Question: This is the error I get.Even though the application starts with the index.jsp page but its unable to move to the login.jsp page.<URL>
This is the project structure.<URL>
This is the Dispatcher Servlet.[
This is web.xml file.<URL>
This is the index.jsp file with attribute action of form element = "/KashmirConnect/signUp" which takes it to @RequestMapping("/signUp")<URL>
This is the controller class with one method<URL>
'''
<?xml version="1.0" encoding="UTF-8"?>
<project xmlns="http://maven.apache.org/POM/4.0.0"
xmlns:xsi="http://www.w3.org/2001/XMLSchema-instance"
xsi:schemaLocation="http://maven.apache.org/POM/4.0.0
http://maven.apache.org/xsd/maven-4.0.0.xsd">
<modelVersion>4.0.0</modelVersion>
<groupId>com.KashmirConnect</groupId>
<artifactId>KashmirConnect</artifactId>
<version>1.0-SNAPSHOT</version>
<packaging>war</packaging>
<name>KashmirConnect</name>
<properties>
<endorsed.dir>${project.build.directory}/endorsed</endorsed.dir>
<project.build.sourceEncoding>UTF-8</project.build.sourceEncoding>
</properties>
<dependencies>
<dependency>
<groupId>javax</groupId>
<artifactId>javaee-web-api</artifactId>
<version>7.0</version>
<scope>provided</scope>
</dependency>
<dependency>
<groupId>org.springframework</groupId>
<artifactId>spring-webmvc</artifactId>
<version>4.3.18.RELEASE</version>
</dependency>
<dependency>
<groupId>org.springframework</groupId>
<artifactId>spring-web</artifactId>
<version>5.0.0.RELEASE</version>
</dependency>
<dependency>
<groupId>org.springframework.security</groupId>
<artifactId>spring-security-web</artifactId>
<version>5.0.0.RELEASE</version>
</dependency>
<dependency>
<groupId>org.springframework.security</groupId>
<artifactId>spring-security-core</artifactId>
<version>5.0.0.RELEASE</version>
</dependency>
<dependency>
<groupId>org.springframework.security</groupId>
<artifactId>spring-security-config</artifactId>
<version>5.0.0.RELEASE</version>
</dependency>
<dependency>
<groupId>org.webjars</groupId>
<artifactId>bootstrap</artifactId>
<version>3.3.6</version>
</dependency>
<dependency>
<groupId>org.webjars</groupId>
<artifactId>jquery</artifactId>
<version>3.2.0</version>
</dependency>
<dependency>
<groupId>javax.mail</groupId>
<artifactId>javax.mail-api</artifactId>
<version>1.5.1</version>
</dependency>
<dependency>
<groupId>org.springframework</groupId>
<artifactId>spring-context-support</artifactId>
<version>5.0.0.RELEASE</version>
</dependency>
<dependency>
<groupId>org.hibernate</groupId>
<artifactId>hibernate-validator</artifactId>
<version>5.4.1.Final</version>
</dependency>
<dependency>
<groupId>javax.validation</groupId>
<artifactId>validation-api</artifactId>
<version>2.0.1.Final</version>
</dependency>
<dependency>
<groupId>jstl</groupId>
<artifactId>jstl</artifactId>
<version>1.2</version>
</dependency>
<dependency>
<groupId>org.springframework</groupId>
<artifactId>spring-jdbc</artifactId>
<version>5.0.0.RELEASE</version>
</dependency>
<dependency>
<groupId>mysql</groupId>
<artifactId>mysql-connector-java</artifactId>
<version>5.1.6</version>
</dependency>
</dependencies>
<build>
<plugins>
<plugin>
<groupId>org.apache.maven.plugins</groupId>
<artifactId>maven-compiler-plugin</artifactId>
<version>3.1</version>
<configuration>
<source>1.7</source>
<target>1.7</target>
<compilerArguments>
<endorseddirs>${endorsed.dir}</endorseddirs>
</compilerArguments>
</configuration>
</plugin>
<plugin>
<groupId>org.apache.maven.plugins</groupId>
<artifactId>maven-war-plugin</artifactId>
<version>2.3</version>
<configuration>
<failOnMissingWebXml>false</failOnMissingWebXml>
</configuration>
</plugin>
<plugin>
<groupId>org.apache.maven.plugins</groupId>
<artifactId>maven-dependency-plugin</artifactId>
<version>2.6</version>
<executions>
<execution>
<phase>validate</phase>
<goals>
<goal>copy</goal>
</goals>
<configuration>
<outputDirectory>${endorsed.dir}</outputDirectory>
<silent>true</silent>
<artifactItems>
<artifactItem>
<groupId>javax</groupId>
<artifactId>javaee-endorsed-api</artifactId>
<version>7.0</version>
<type>jar</type>
</artifactItem>
</artifactItems>
</configuration>
</execution>
</executions>
</plugin>
</plugins>
</build>
</project>
'''
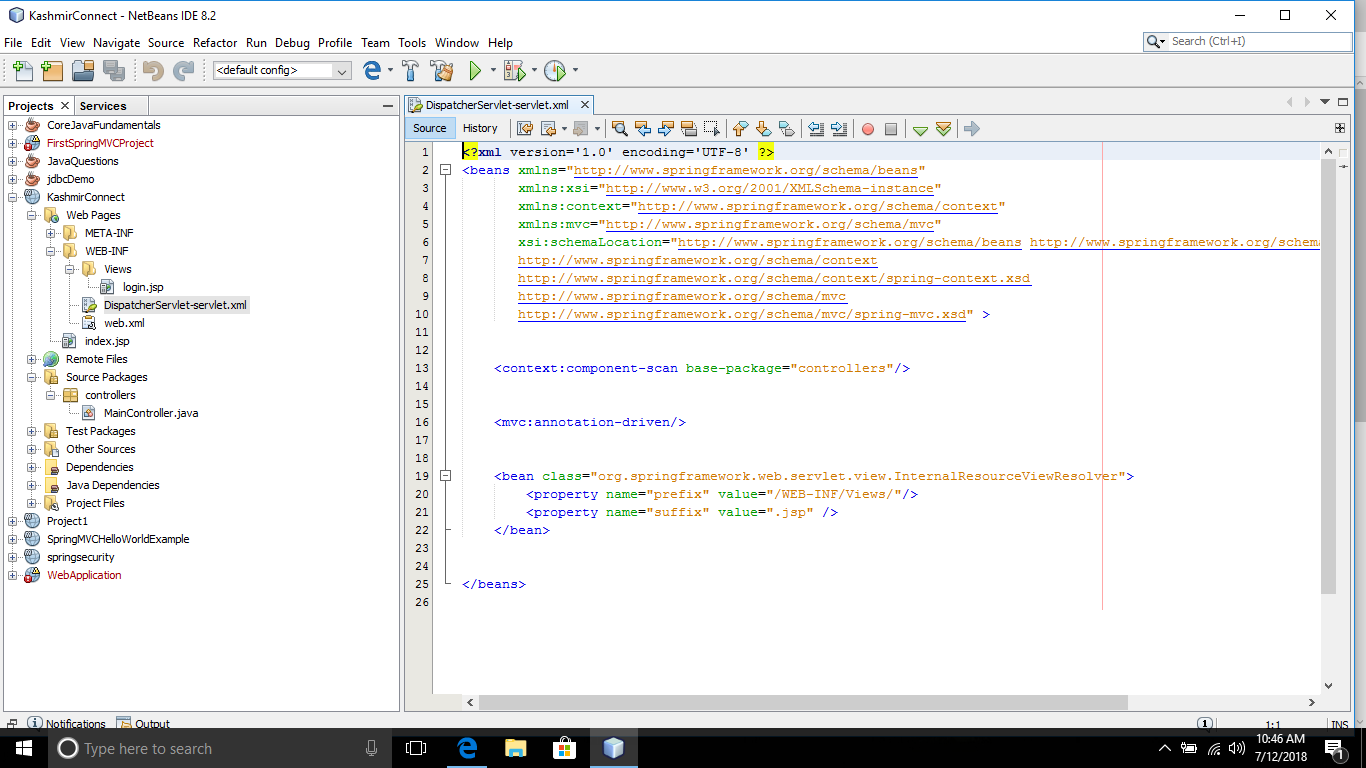
Answer: You can follow this instruction
1.Move your 'index.jsp' in Views folder
'''
2. write your web.xml like this
<?xml version="1.0" encoding="UTF-8"?>
<web-app xmlns:xsi="http://www.w3.org/2001/XMLSchema-instance"
xmlns="http://java.sun.com/xml/ns/javaee"
xsi:schemaLocation="http://java.sun.com/xml/ns/javaee http://java.sun.com/xml/ns/javaee/web-app_2_5.xsd"
id="WebApp_ID" version="2.5">
<servlet>
<servlet-name>DispatcherServlet</servlet-name>
<servlet-class>org.springframework.web.servlet.DispatcherServlet</servlet-class>
<load-on-startup>1</load-on-startup>
</servlet>
<servlet-mapping>
<servlet-name>DispatcherServlet</servlet-name>
<url-pattern>/</url-pattern>
</servlet-mapping>
<context-param>
<param-name>contextConfigLocation</param-name>
<param-value>WEB-INF/DispatcherServlet-servlet.xml</param-value>
</context-param>
<listener>
<listener-class>org.springframework.web.context.ContextLoaderListener</listener-class>
</listener>
</web-app>
3. Now in controller class write a method like
@RequestMapping("/")
public ModelAndView index()
{
ModelAndView modelAndView = new ModelAndView("index");
return modelAndView;
}
'''
And you can check by replacing your 'pom.xml' with this
'''
<?xml version="1.0" encoding="UTF-8"?>
<project xmlns="http://maven.apache.org/POM/4.0.0"
xmlns:xsi="http://www.w3.org/2001/XMLSchema-instance"
xsi:schemaLocation="http://maven.apache.org/POM/4.0.0 http://maven.apache.org/xsd/maven-4.0.0.xsd">
<modelVersion>4.0.0</modelVersion>
<build>
<plugins>
<plugin>
<groupId>org.apache.maven.plugins</groupId>
<artifactId>maven-compiler-plugin</artifactId>
<configuration>
<source>1.7</source>
<target>1.7</target>
</configuration>
</plugin>
</plugins>
</build>
<groupId>com.KashmirConnect</groupId>
<artifactId>KashmirConnect</artifactId>
<version>1.0-SNAPSHOT</version>
<packaging>war</packaging>
<dependencies>
<!--Spring dependency-->
<dependency>
<groupId>org.springframework</groupId>
<artifactId>spring-webmvc</artifactId>
<version>4.3.4.RELEASE</version>
</dependency>
<dependency>
<groupId>org.springframework.data</groupId>
<artifactId>spring-data-jpa</artifactId>
<version>1.8.2.RELEASE</version>
</dependency>
<dependency>
<groupId>org.springframework</groupId>
<artifactId>spring-core</artifactId>
<version>4.3.4.RELEASE</version>
</dependency>
<dependency>
<groupId>org.springframework</groupId>
<artifactId>spring-orm</artifactId>
<version>4.3.4.RELEASE</version>
</dependency>
<dependency>
<groupId>org.springframework</groupId>
<artifactId>spring-context-support</artifactId>
<version>4.3.4.RELEASE</version>
</dependency>
<dependency>
<groupId>org.springframework</groupId>
<artifactId>spring-expression</artifactId>
<version>4.3.4.RELEASE</version>
</dependency>
<dependency>
<groupId>org.springframework</groupId>
<artifactId>spring-tx</artifactId>
<version>4.3.4.RELEASE</version>
</dependency>
<dependency>
<groupId>org.springframework.security</groupId>
<artifactId>spring-security-taglibs</artifactId>
<version>4.2.4.RELEASE</version>
</dependency>
<dependency>
<groupId>org.springframework.security</groupId>
<artifactId>spring-security-web</artifactId>
<version>4.2.4.RELEASE</version>
</dependency>
<dependency>
<groupId>org.springframework.security</groupId>
<artifactId>spring-security-config</artifactId>
<version>4.2.4.RELEASE</version>
</dependency>
<!--Hibernate Dependency-->
<dependency>
<groupId>org.hibernate</groupId>
<artifactId>hibernate-core</artifactId>
<version>4.3.11.Final</version>
</dependency>
<dependency>
<groupId>org.hibernate</groupId>
<artifactId>hibernate-entitymanager</artifactId>
<version>4.3.11.Final</version>
</dependency>
<dependency>
<groupId>org.hibernate</groupId>
<artifactId>hibernate-validator</artifactId>
<version>5.3.4.Final</version>
</dependency>
<!--Extra Dependency -->
<dependency>
<groupId>jstl</groupId>
<artifactId>jstl</artifactId>
<version>1.2</version>
</dependency>
<dependency>
<groupId>mysql</groupId>
<artifactId>mysql-connector-java</artifactId>
<version>5.1.41</version>
</dependency>
<dependency>
<groupId>javax.servlet</groupId>
<artifactId>javax.servlet-api</artifactId>
<version>3.1.0</version>
</dependency>
<dependency>
<groupId>commons-dbcp</groupId>
<artifactId>commons-dbcp</artifactId>
<version>1.4</version>
</dependency>
<dependency>
<groupId>javax.validation</groupId>
<artifactId>validation-api</artifactId>
<version>2.0.1.Final</version>
</dependency>
</dependencies>
</project>
'''
And another thing in your 'DispatcherServlet-servlet.xml' replace your first bean with
'''
<?xml version="1.0" encoding="UTF-8"?>
<beans xmlns="http://www.springframework.org/schema/beans"
xmlns:tx="http://www.springframework.org/schema/tx"
xmlns:mvc="http://www.springframework.org/schema/mvc"
xmlns:xsi="http://www.w3.org/2001/XMLSchema-instance"
xmlns:context="http://www.springframework.org/schema/context"
xsi:schemaLocation=
"http://www.springframework.org/schema/beans
http://www.springframework.org/schema/beans/spring-beans-4.0.xsd
http://www.springframework.org/schema/context
http://www.springframework.org/schema/context/spring-context-4.0.xsd
http://www.springframework.org/schema/tx
http://www.springframework.org/schema/tx/spring-tx-4.0.xsd
http://www.springframework.org/schema/mvc
http://www.springframework.org/schema/mvc/spring-mvc-4.0.xsd">
'''